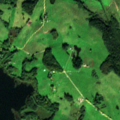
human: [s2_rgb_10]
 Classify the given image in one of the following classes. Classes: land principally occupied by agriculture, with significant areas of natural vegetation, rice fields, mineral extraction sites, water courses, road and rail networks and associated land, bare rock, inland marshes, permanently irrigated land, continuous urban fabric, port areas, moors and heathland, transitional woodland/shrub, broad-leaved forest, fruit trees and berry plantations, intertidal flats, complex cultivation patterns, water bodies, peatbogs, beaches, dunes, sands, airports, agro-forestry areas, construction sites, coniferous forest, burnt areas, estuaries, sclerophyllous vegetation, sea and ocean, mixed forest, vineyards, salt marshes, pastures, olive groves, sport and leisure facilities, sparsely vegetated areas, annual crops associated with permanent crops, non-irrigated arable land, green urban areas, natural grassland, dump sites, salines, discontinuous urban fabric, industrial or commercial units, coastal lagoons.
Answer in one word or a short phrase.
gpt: non-irrigated arable land, pastures, complex cultivation patterns, land principally occupied by agriculture, with significant areas of natural vegetation, broad-leaved forest, transitional woodland/shrub, water bodies